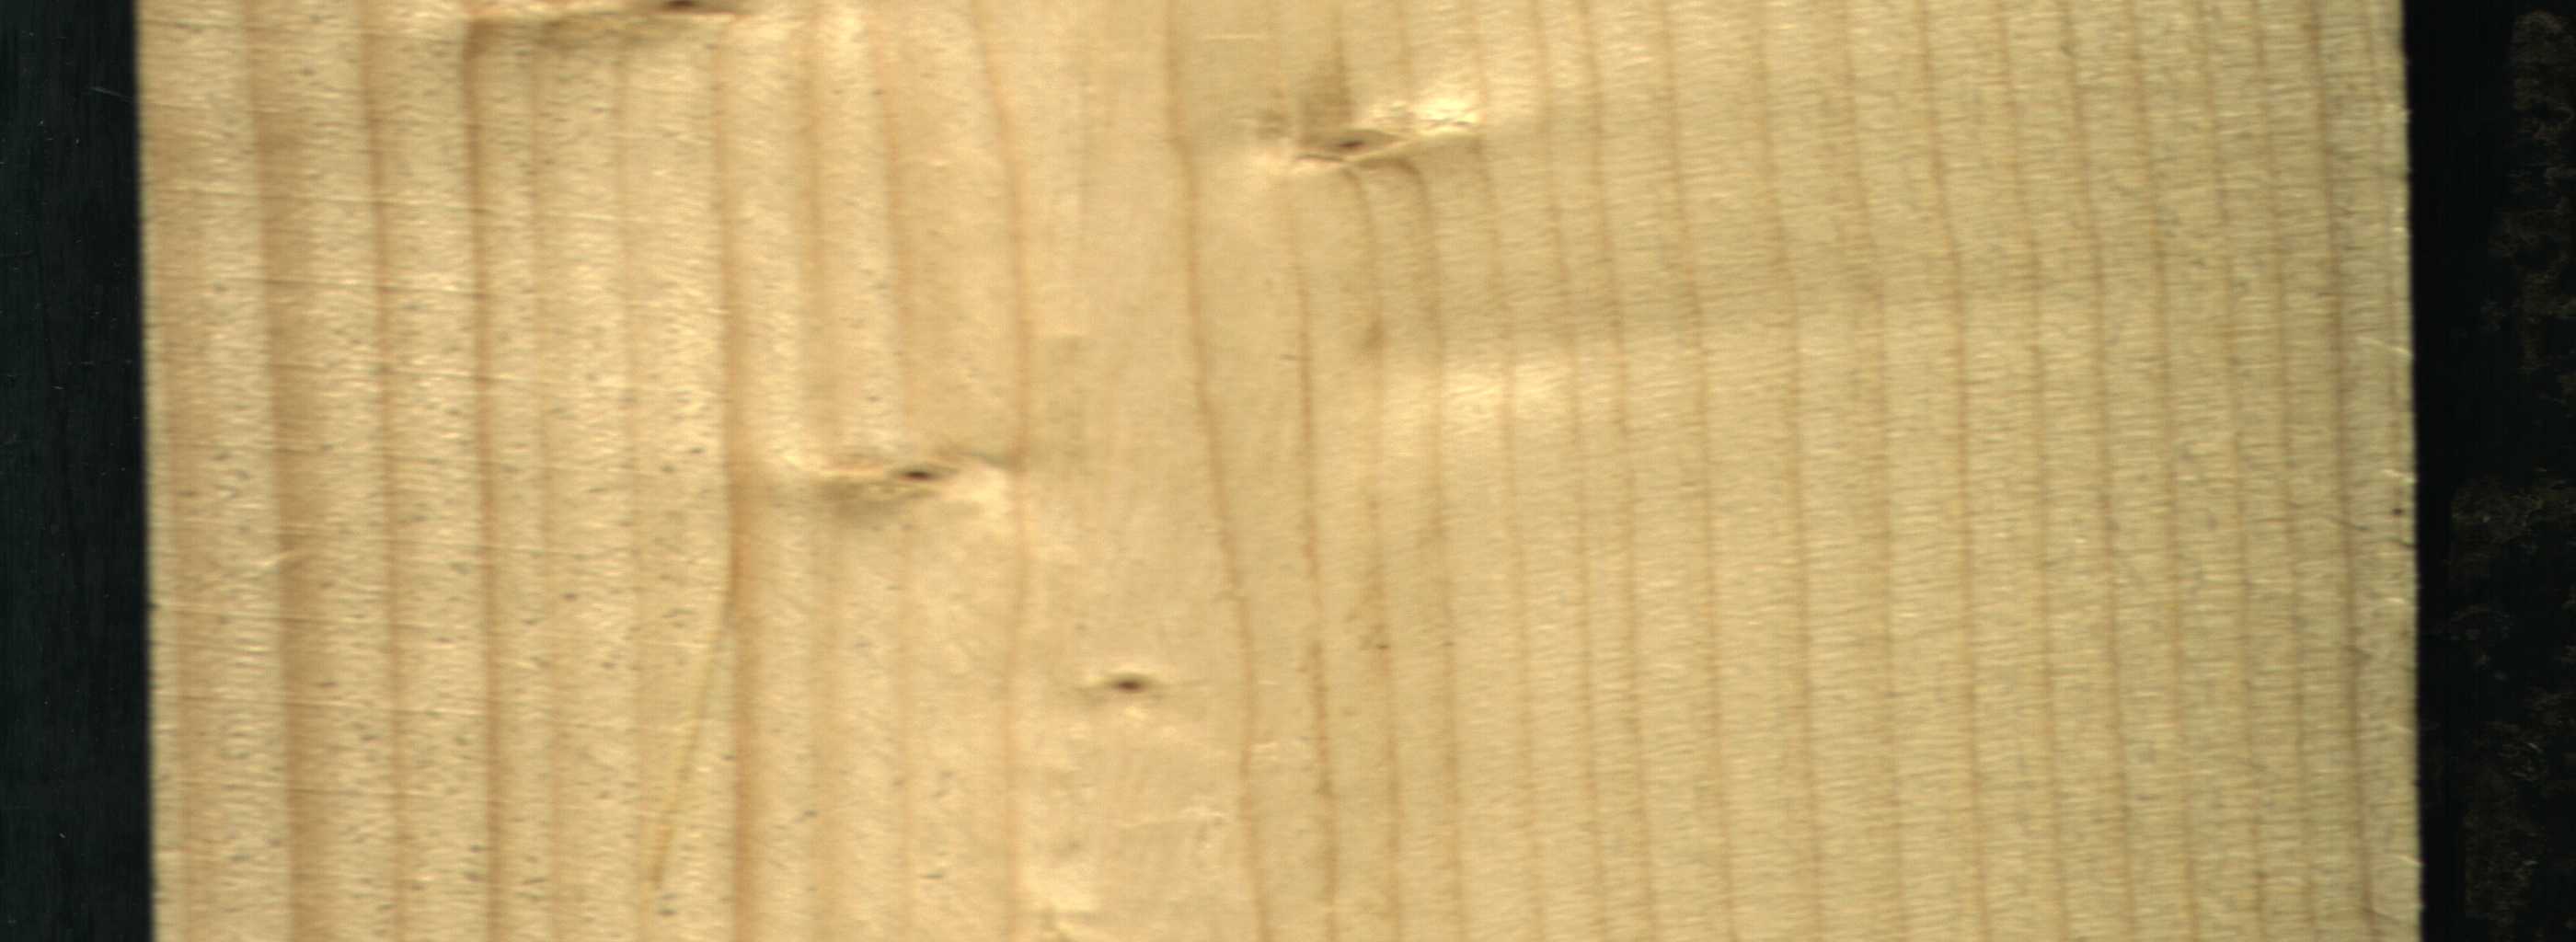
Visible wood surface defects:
Live_Knot
Live_Knot
Live_Knot
Live_Knot